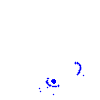
Particle: pion